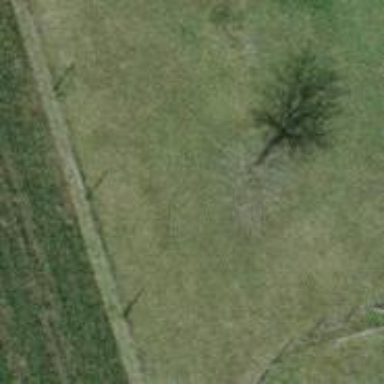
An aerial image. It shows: Row of trees in natural setting.